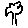
Label: tree